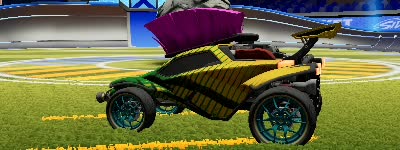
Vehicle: octane